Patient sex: F
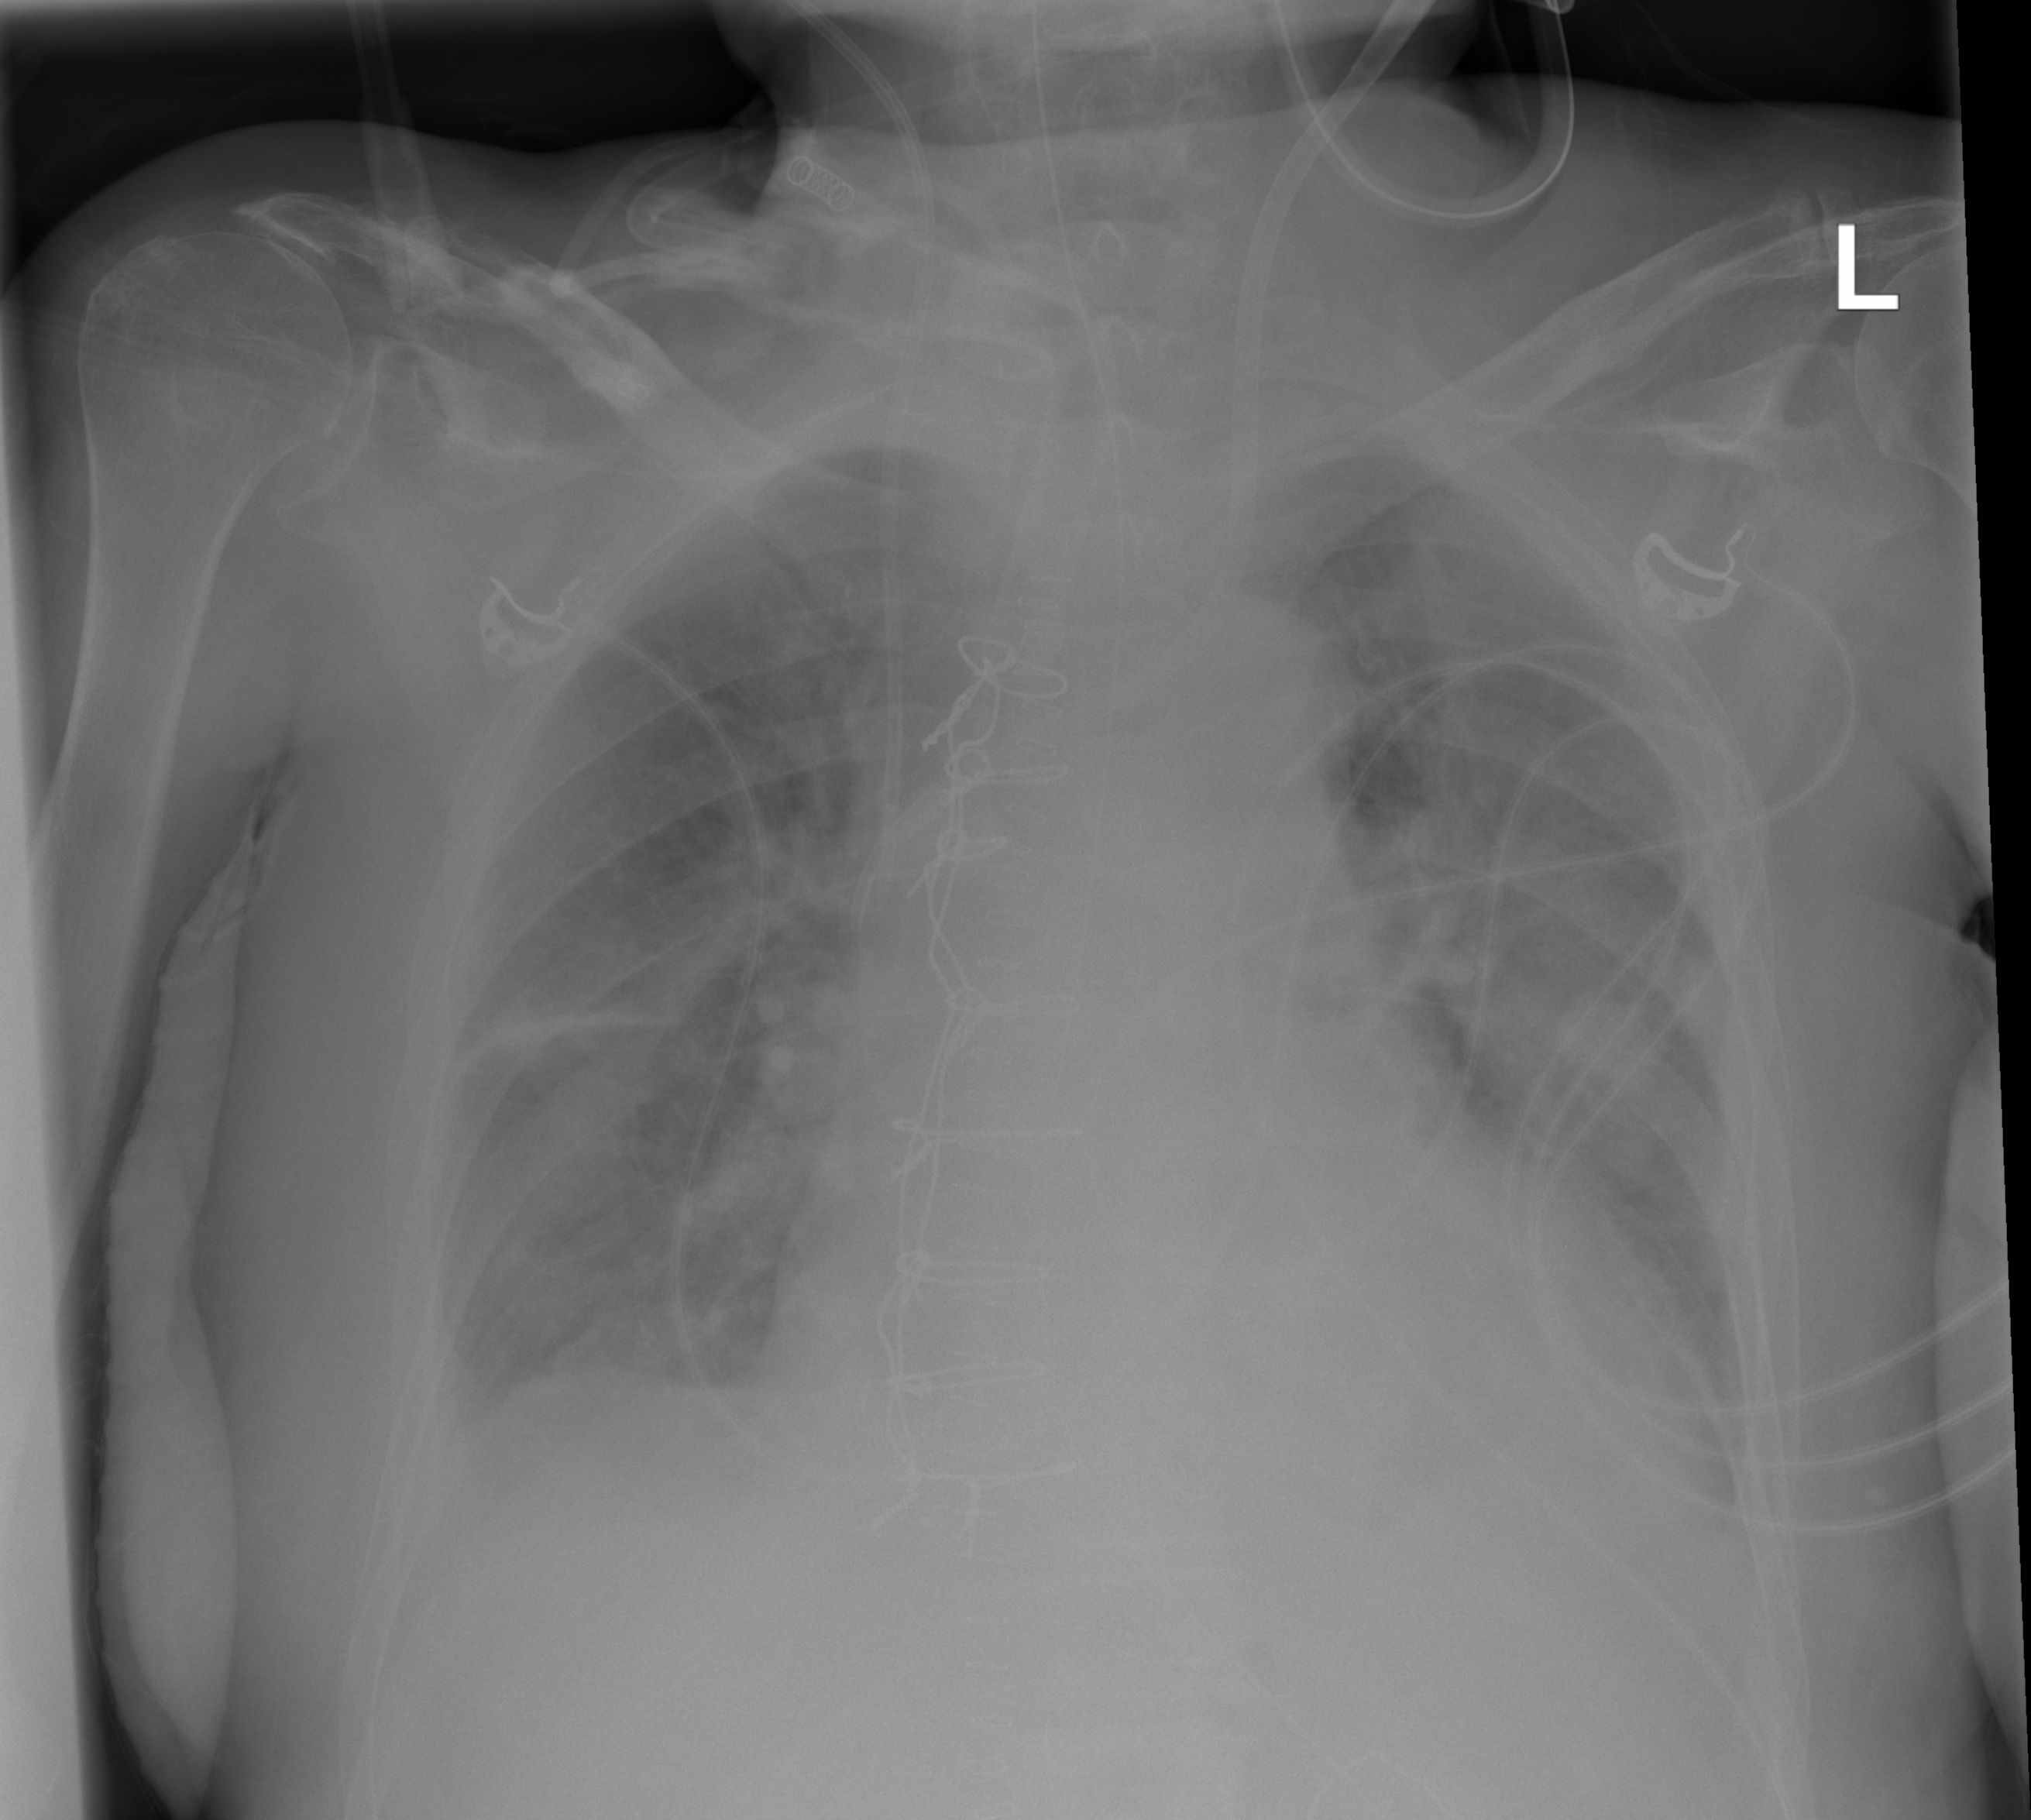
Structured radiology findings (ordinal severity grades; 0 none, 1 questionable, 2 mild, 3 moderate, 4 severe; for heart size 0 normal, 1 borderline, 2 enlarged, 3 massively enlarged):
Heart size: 2
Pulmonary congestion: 2
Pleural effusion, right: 2
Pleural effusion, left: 2
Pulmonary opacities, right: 1
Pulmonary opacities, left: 1
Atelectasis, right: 2
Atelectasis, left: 2